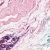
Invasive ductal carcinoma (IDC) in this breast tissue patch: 0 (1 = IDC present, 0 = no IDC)